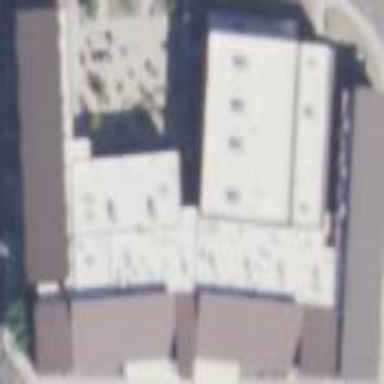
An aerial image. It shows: School building.